Interaction volume radius: 10 \u00c5
Interaction volume height: 10 \u00c5
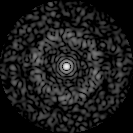
Disorder parameter: 0.827